Question: Im trying to make a cool portfolio site, but cant seem to get a cool menu-bar. Now i came by this menu-bar. It are 3 stripes in the top-right corner and when pressed the menu comes in front of the website. I find this one of the coolest menu bars ive seen in a while. Im talking about this one:

I hope someone can help me out how to achieve this or knows a site thats got a similar plugin.
Thanks in Advance!
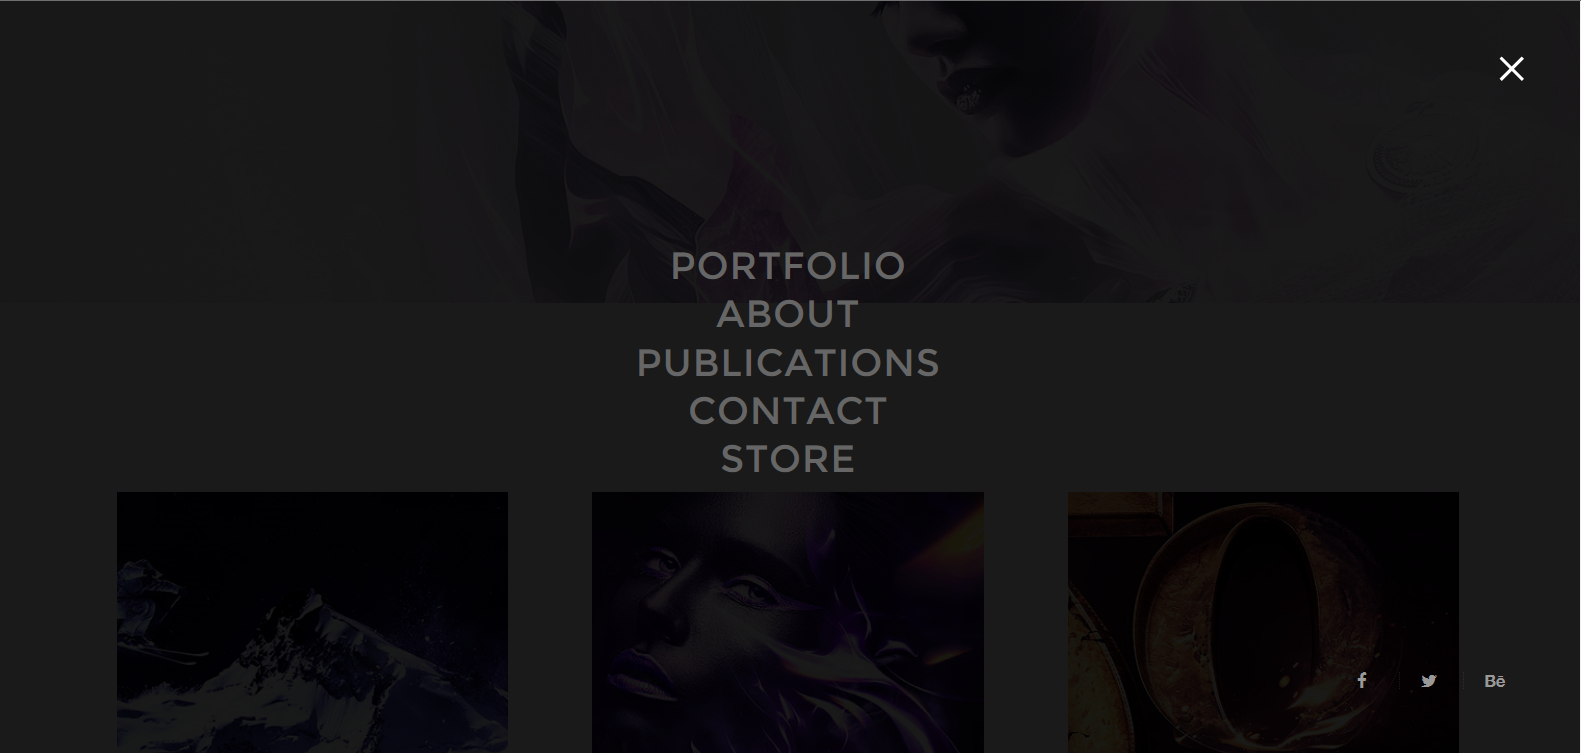
Answer: You are looking for a <URL>.